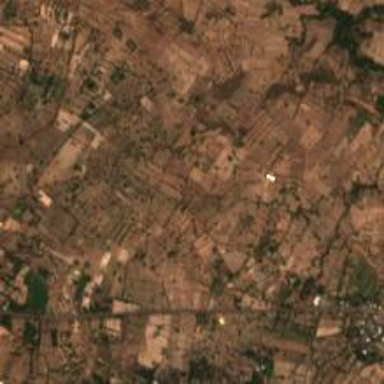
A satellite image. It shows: Farmland with rice crops growing. The produce is rice.